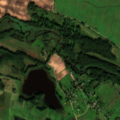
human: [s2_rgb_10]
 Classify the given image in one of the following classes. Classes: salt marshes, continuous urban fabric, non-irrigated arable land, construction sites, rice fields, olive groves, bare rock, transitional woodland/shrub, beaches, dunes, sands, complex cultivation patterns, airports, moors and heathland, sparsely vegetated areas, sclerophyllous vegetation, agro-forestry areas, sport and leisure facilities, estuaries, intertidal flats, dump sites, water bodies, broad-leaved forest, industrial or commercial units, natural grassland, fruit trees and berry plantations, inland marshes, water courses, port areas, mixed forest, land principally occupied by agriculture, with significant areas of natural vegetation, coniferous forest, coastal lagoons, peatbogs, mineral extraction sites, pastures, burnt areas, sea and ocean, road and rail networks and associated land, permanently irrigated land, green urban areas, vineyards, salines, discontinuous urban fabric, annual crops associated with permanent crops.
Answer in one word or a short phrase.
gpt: non-irrigated arable land, complex cultivation patterns, land principally occupied by agriculture, with significant areas of natural vegetation, transitional woodland/shrub